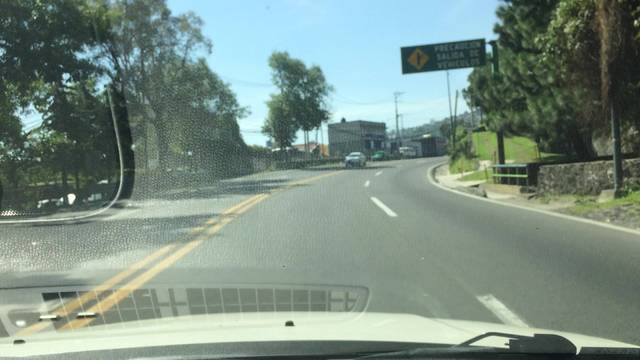
Region: Mexico
Coordinates: 19.247, -99.172